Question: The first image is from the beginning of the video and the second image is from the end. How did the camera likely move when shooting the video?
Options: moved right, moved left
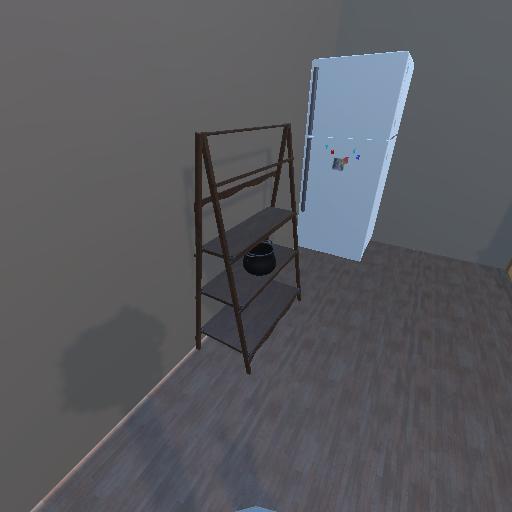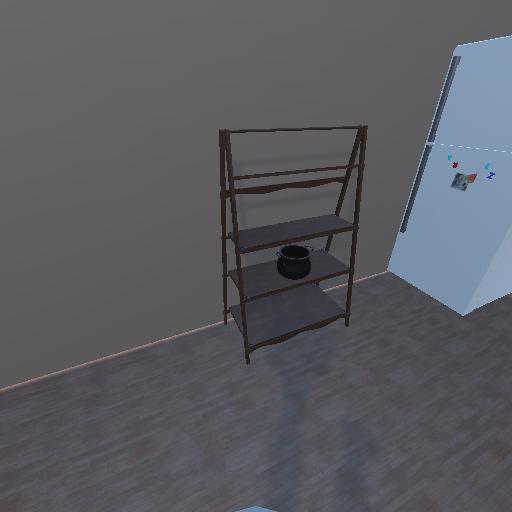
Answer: moved right